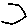
Label: hexagon